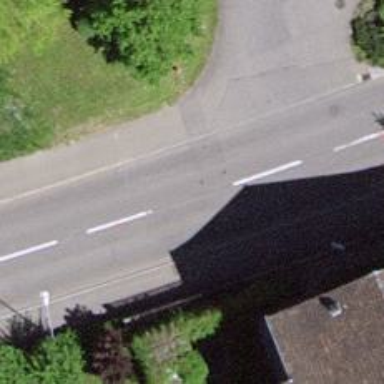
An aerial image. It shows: Crossing on the road.